Question: I was doing some calculations for planning an improved implementation of my prime sieve when I noticed that the Libre Office spreadsheet was showing the wrong values for numbers far below 2^53, which is the limit for precise integer calculations in FoxPro and a multitude of other languages that internally use a C 'double' (a.k.a. <URL>.
Some quick checks showed wrong results for numbers as low as 2^50. What's worse, the flaky piece of software did not give any warning that it was working beyond its operational limits and that the displayed values were only approximate (even if the correct values were entered manually). I guess they thought what's good enough for POS like Excel then must be good enough for them (but they ought to have named it 'Guesstimate' instead 'Calc' then).
Anyway, is it possible to put the spreadsheet into some kind of accurate mode that gives the precision of a 'double', and/or get it to show some kind of warning when some calculation exceeds its numerical capabilities?
Or is there some other spreadsheet available that's suitable for programmers in an age where even phones and toasters are powered by 64-bit chips?
Background: in this particular case the need for precision arises because the exactness of the formulas is verified by comparing certain result columns with lists of well-known numbers (like the <URL>.
: I found that the problem has been analysed extensively in <URL> holds up a tad better than the rest but it's more a case of the one-eyed among the blind than of really passing muster; besides, it's not available for Windows and thus would require a Linux VM to be fired up on the platform I am developing on and for...
Up to 2^49 there are no problems, so it's possible to work normally. This is sufficient to get a precise idea of things. In the final tables, big numbers and high-precision results (computed elsewhere) are entered as pre-formatted text (or rather imported/pasted) so that Calc can't bork the display. The numbers can still be referenced by applying the 'VALUE()' function, and for many inline calculations the internal precision is quite sufficient - especially for graphing.
The image below demonstrates what I posted in one of the comments, which is that the internal precision is higher than what's displayed. How are we supposed to find out then what the actual values are if the program doesn't show them? Play around with adding/subtracting small values, watch changes, create and test hypotheses regarding the relation of actual values, supposed rounding behaviour and displayed values? The mind truly boggles.

I'm offering a for any of the following:
- a practical way of restoring Calc to sane behaviour in the sense of WYSIWI (what you see is what's inside, or rather if it's inside then it can be displayed) without reducing internal precision and without forking the whole bloody source tree and fixing it oneself- a pointer to a spreadsheet with higher precision than <URL> that's public domain or shareware; an online/cloud thingies would be acceptable
The reason for the first item is twofold: for one thing it's a bloody nuisance when spreadsheet precision is lower than the universal <URL> because it means that experience/knowledge regarding accuracy/precision/stability at that baseline level doesn't carry over. For another, it's an even greater nuisance if we can't trust that the displayed values are correct even when we know for certain that the actual values are.
The reason for the second item is the simple fact that it's rather cumbersome to have to script things in another program for computing things at high precision or with bignums, or to have to edit/compile/run programs for the purpose. Besides the awkward split into a spreadsheet and a bunch of scripts or source files, it would be more natural and convenient to work just inside the spreadsheet, period.
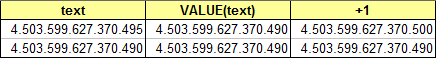
Answer: <URL> is an Excel add on that allows computations with arbitrary. precision.
There is a <URL> with 3,000 significant digits limit.